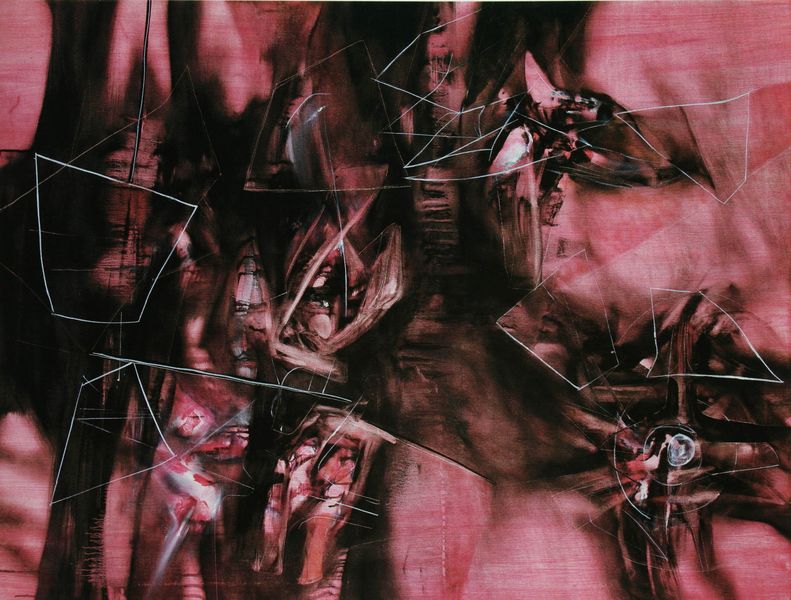
Titel: L'année 1944, Das Jahr 1944
Künstler: Roberto Matta
Standort: Berlin
Institution: Staatliche Museen Preußischer Kulturbesitz, Nationalgalerie
Schlagwörter: weiß, braun, schwarz, rot, tuch, falten, rosa, abstrakt, lila, violett, linien, striche, rechteck, wölbung, splitter, matta